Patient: sex F, age 77
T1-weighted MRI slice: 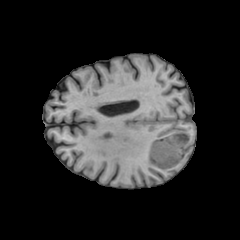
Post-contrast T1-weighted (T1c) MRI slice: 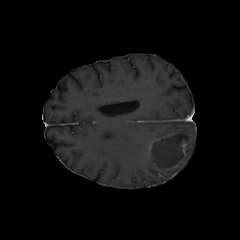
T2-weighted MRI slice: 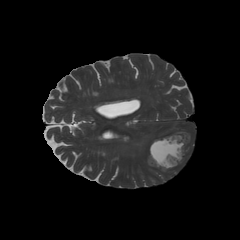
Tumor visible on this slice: yes
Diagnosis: Glioblastoma, IDH-wildtype
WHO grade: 4